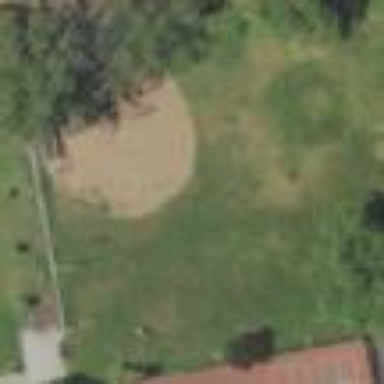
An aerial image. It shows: Baseball pitch for leisure land activities.